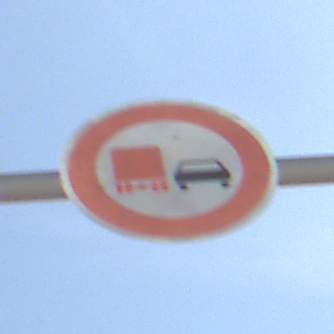
Verkehrszeichen: UeberholverbotKraftfahrzeuge
Umgebung: Outdoor, Nature
Tageszeit: Midday
Wetter: PartlyCloudy
Licht: Natural
Jahreszeit: NotSpecified
Kontrast: HighContrast